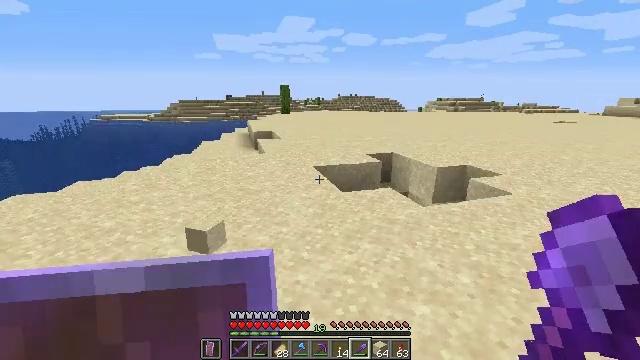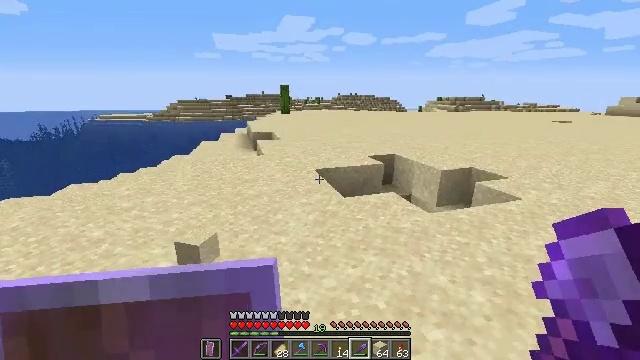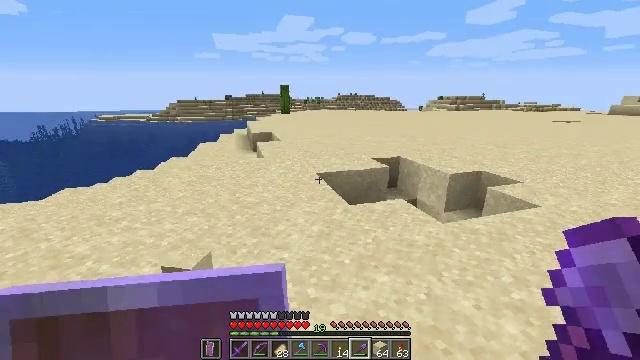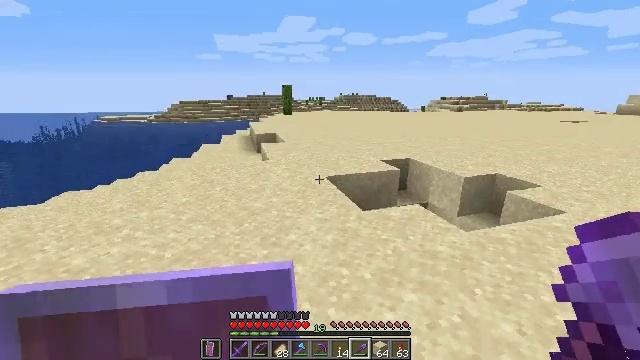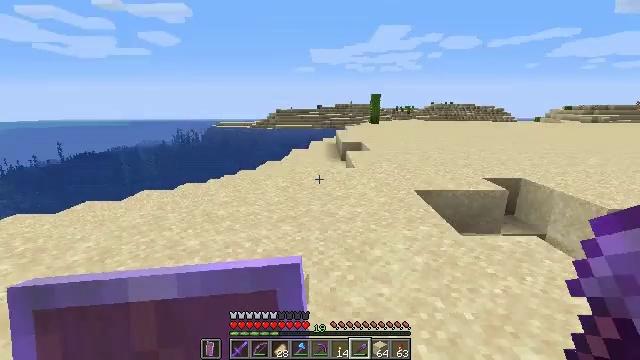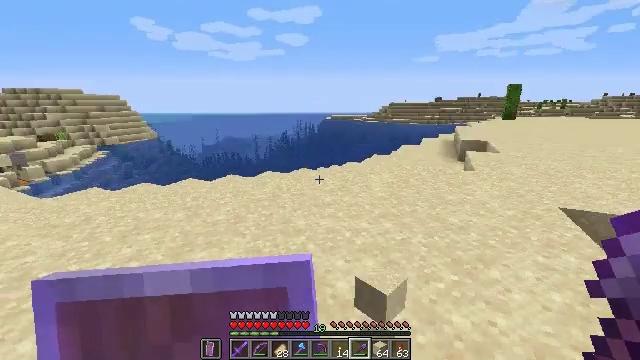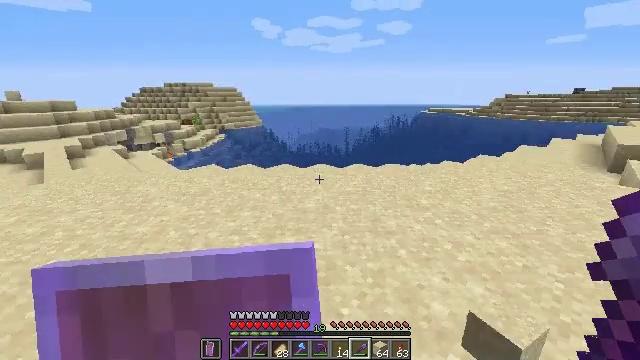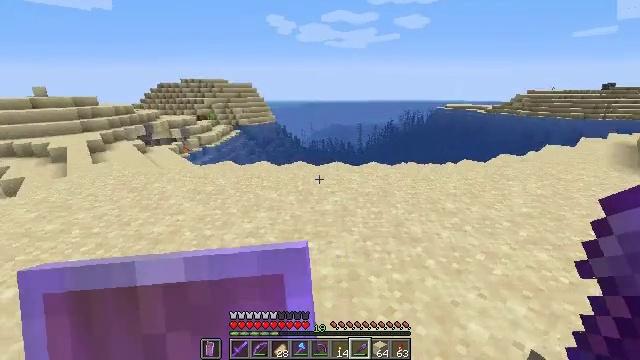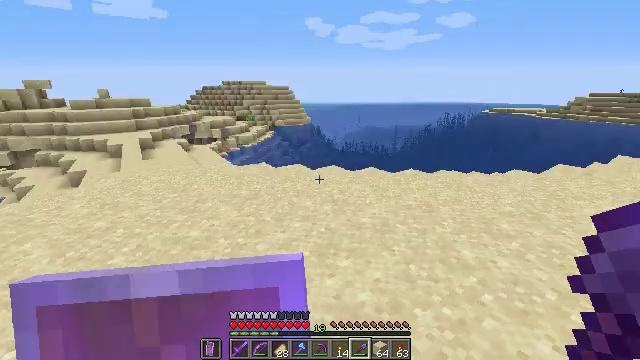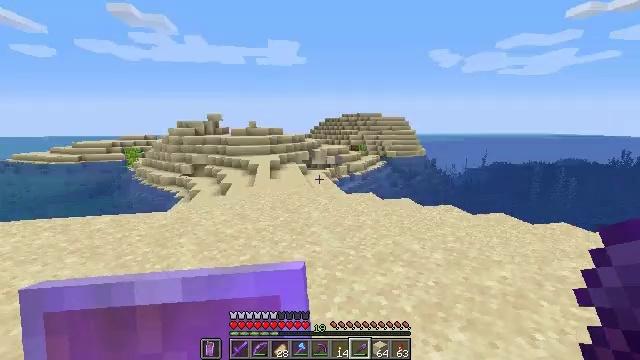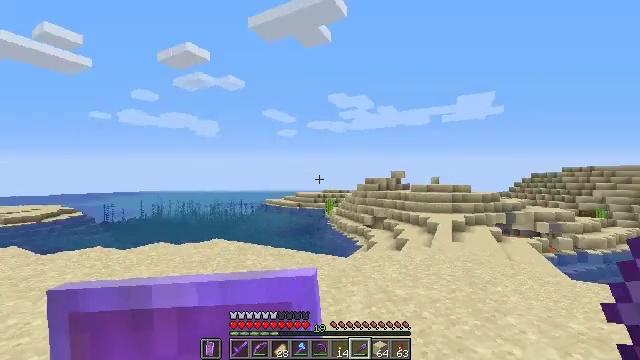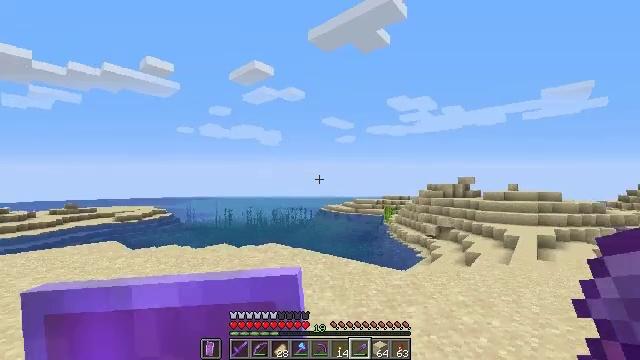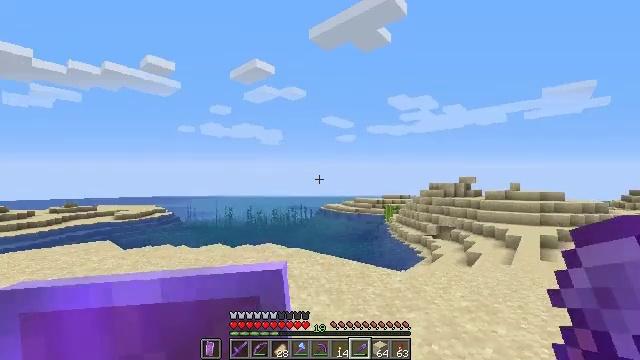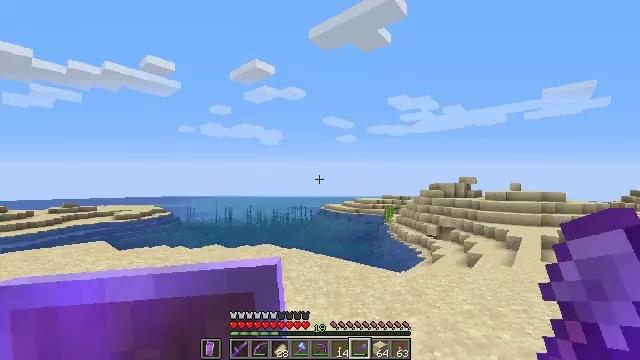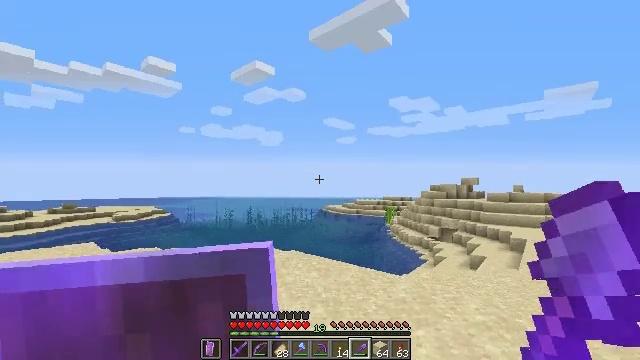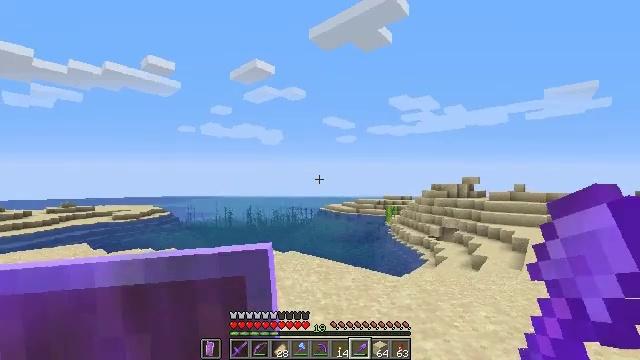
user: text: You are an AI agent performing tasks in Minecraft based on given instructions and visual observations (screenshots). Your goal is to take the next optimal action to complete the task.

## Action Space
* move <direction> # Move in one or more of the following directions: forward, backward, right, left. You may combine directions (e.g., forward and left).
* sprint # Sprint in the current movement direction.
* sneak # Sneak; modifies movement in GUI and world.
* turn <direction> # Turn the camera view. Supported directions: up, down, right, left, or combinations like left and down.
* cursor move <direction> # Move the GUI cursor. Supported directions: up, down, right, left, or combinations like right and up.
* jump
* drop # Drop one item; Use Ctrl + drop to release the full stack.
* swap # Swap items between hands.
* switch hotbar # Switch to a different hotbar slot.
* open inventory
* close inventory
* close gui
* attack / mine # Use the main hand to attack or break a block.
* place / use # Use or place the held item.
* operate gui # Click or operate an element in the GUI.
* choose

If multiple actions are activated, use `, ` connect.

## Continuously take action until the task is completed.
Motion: motion action
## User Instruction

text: Mine sand by the water.
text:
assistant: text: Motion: move forward
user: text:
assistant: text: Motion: move forward and move left
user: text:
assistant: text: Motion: move forward and move left
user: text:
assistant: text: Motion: move forward and move left, turn left and up
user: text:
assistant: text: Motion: move forward and move left, turn left and down
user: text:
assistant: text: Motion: move forward and move left, turn left and down
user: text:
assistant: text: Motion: move forward and move left, turn left
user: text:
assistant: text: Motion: move forward, turn left
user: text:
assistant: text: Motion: move forward, turn left and up
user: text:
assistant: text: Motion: move forward, turn left and up
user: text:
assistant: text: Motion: move forward, turn left and up
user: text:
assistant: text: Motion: move forward
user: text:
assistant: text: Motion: move forward
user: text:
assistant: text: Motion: move forward
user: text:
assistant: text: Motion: move forward
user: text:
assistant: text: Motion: move forward
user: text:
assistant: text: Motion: move forward
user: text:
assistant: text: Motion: move forward
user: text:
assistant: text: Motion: no_op
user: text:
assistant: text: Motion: no_op
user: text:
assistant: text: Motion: no_op
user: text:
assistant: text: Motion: no_op
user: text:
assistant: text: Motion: turn right and down
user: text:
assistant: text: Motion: turn right and down
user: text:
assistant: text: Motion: turn right
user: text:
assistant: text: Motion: no_op
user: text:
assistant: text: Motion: no_op
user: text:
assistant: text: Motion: no_op
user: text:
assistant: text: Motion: no_op
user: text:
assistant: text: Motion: no_op